Question: Here, we have many meetings during the day. Usually from 9:00am-11:30am, 1:00pm-3:30pm, 4:00pm-6:30pm.
I'm having a hard time scheduling these meetings. I don't get how to check if they overlap for the same person who is leading the meeting.
Ex:
Should raise an error if Person1 has a meeting scheduled for 10:00am- 11:00am and another for 10:45am-11:30am.
I've come to this solution, but it is only partially working:
'''
if exists (
select 1
from
Meeting M
where
M.IdPerson = @IdPerson --Stored procedure parameter
and
(@StartDate <= M.EndDate or -- 1
@EndDate >= M.StartDate or -- 2
(@StartDate > M.StartDate and @DtFim < A.Data_Termino))) -- 3
return 1
'''
In the image below, I explain the three conditions in the where clause. The green lines are the new meeting start and end dates. The red lines are the old's.

How can I make this work?
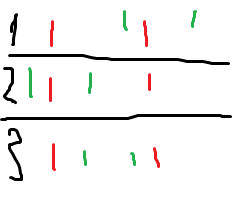
Answer: I think the logic you want is:
'''
if exists (select 1
from Meeting M
where M.IdPerson = @IdPerson and --Stored procedure parameter
@StartDate <= M.EndDate and
@EndDate >= M.StartDate
)
return 1
'''
(I'm not sure if you want <= or < for these comparisons.) This assumes that 'StartDate' and 'EndDate' also store the time component.
Two time periods overlaps if the first starts before the second ends, and it ends after the second starts.